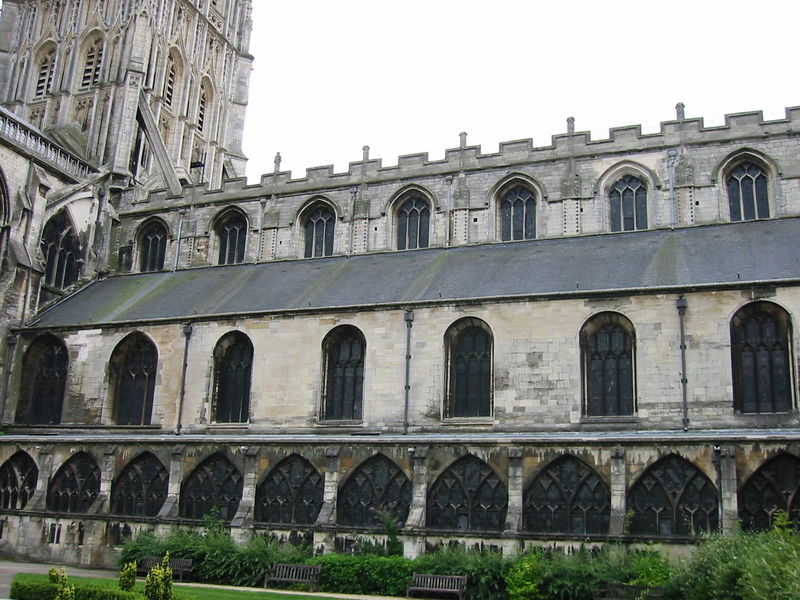
Titel: Kathedrale von Gloucester
Standort: Gloucester, Kathedrale (EU - GB)
Schlagwörter: himmel, weiß, wolken, grün, fenster, glas, grau, paris, pfeiler, schwarz, dach, gebäude, gras, haus, rasen, weg, wolke, ornament, architektur, stein, steine, busch, büsche, gebüsch, kirche, sträucher, gotik, turm, garten, farbig, schiff, bogen, fassade, dächer, mauer, hecke, hof, bank, ornamente, hoch, zinnen, foto, fotografie, bögen, gang, außen, kloster, dom, regenrinne, groß, münster, bänke, kathedrale, gotisch, rundbögen, fresken, romanik, mönche, fresko, streben, verzierungen, rinne, basilika, bauwerk, kreuzgang, notre dame, gänge, fensterbögen, rundbogenfenster, fensterbogen, strebepfeiler, neogotisch, butzen, gotisc, ho, sacre, couer, obergarde